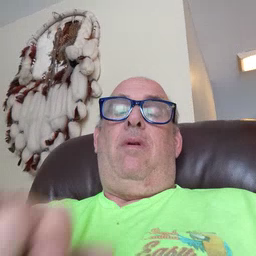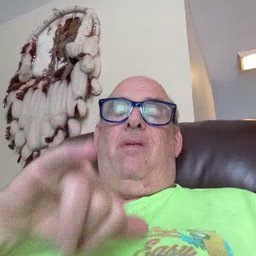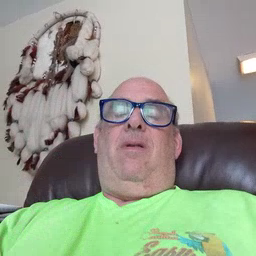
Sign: that